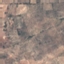
Land use / land cover class: PermanentCrop